高一 · 代数
若定义运算 $a \odot b=\left\{\begin{array}{ll}a, & a<b, \\ b, & a \geqslant b,\end{array}\right.$ 则函数 $f(x)=3^{x} \odot 3^{-x}$ 的值域是 $(\quad)$
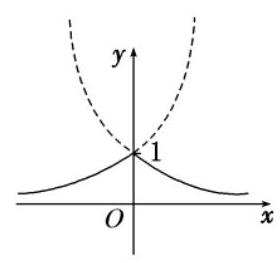
A. $(0,1]$
B. $[1,+\infty)$
C. $(0,+\infty)$
D. $(-\infty,+\infty)$
答案: A
解析: 法一: 选 A 当 $x>0$ 时, $3^{x}>3^{-x}, f(x)=3^{-x}$,

$f(x) \in(0,1)$; 当 $x=0$ 时, $f(x)=3^{x}=3^{-x}=1$;

当 $x<0$ 时, $3^{x}<3^{-x}, f(x)=3^{x}, f(x) \in(0,1)$.

综上, $f(x)$ 的值域是 $(0,1]$.

法二: 作出 $f(x)=3^{x} \odot 3^{-x}$ 的图象, 如图.

可知值域为 $(0,1]$.